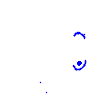
Particle: pion